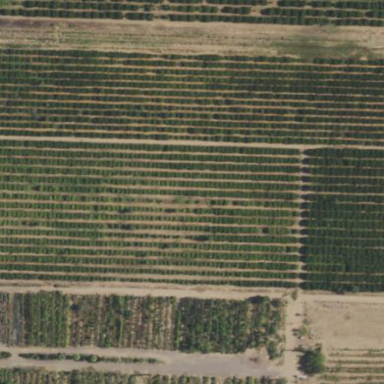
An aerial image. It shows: Orange orchard with rows of vibrant orange trees.